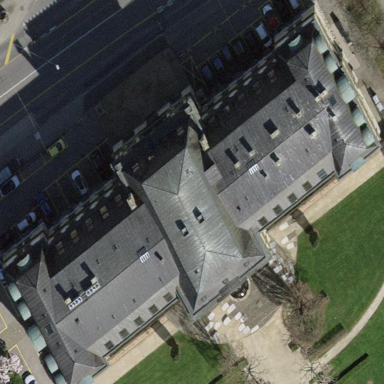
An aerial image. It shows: University building. It belongs to university.